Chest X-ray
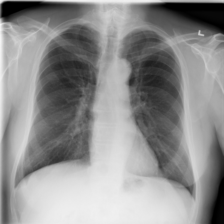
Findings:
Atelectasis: negative
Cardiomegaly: negative
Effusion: negative
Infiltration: negative
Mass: negative
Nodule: negative
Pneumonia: negative
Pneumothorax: negative
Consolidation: negative
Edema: negative
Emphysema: negative
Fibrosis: negative
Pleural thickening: negative
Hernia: negative